Question: Following are my system configuration
'''
java version "1.6.0_17"
Tomcat 6.0.18
OS : Cent OS 5.7
'''

Following is my JAVA_OPTS in Catalina.sh
> JAVA_OPTS="-Djava.awt.headless=true -Dfile.encoding=UTF-8 -server
-Xms1536m -Xmx1536m -XX:NewSize=256m -XX:MaxNewSize=1024m -XX:PermSize=256m -XX:MaxPermSize=1024m -XX:+DisableExplicitGC"
I am getting the following error on heavy usage. And the Tomcat Crashes..
'''
java.lang.OutOfMemoryError: Java heap space
at java.util.Arrays.copyOf(Unknown Source)
at java.lang.AbstractStringBuilder.expandCapacity(Unknown Source)
at java.lang.AbstractStringBuilder.append(Unknown Source)
at java.lang.StringBuffer.append(Unknown Source)
at org.htmlparser.parserHelper.TagParser.checkFinishedState(TagParser.java:157)
at org.htmlparser.parserHelper.TagParser.automataInput(TagParser.java:93)
at org.htmlparser.parserHelper.TagParser.find(TagParser.java:76)
at org.htmlparser.tags.Tag.find(Tag.java:192)
'''
Can any one please say the correct configuration for JAVA_OPTS so that I will not get this error. Please help me Thanks in advance.
Finally I gave the java opts as like this
> JAVA_OPTS="-Djava.awt.headless=true -Dfile.encoding=UTF-8 -server
-Xms1536m -Xmx3072m -XX:NewSize=256m -XX:MaxNewSize=1024m -XX:PermSize=256m -XX:MaxPermSize=1024m"
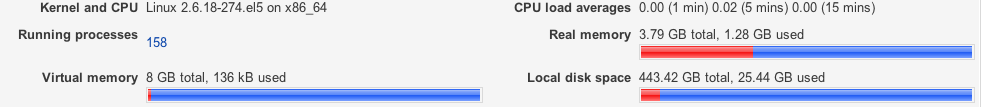
Answer: JVM memory tuning is not an easy task.
Increasing JVM memory is the first thing you should do, but also take a look at some tools for investigating JVM memory consumption. You might start with jvisualvm or jconsole (both should be placed in ${JDK_HOME}/bin).